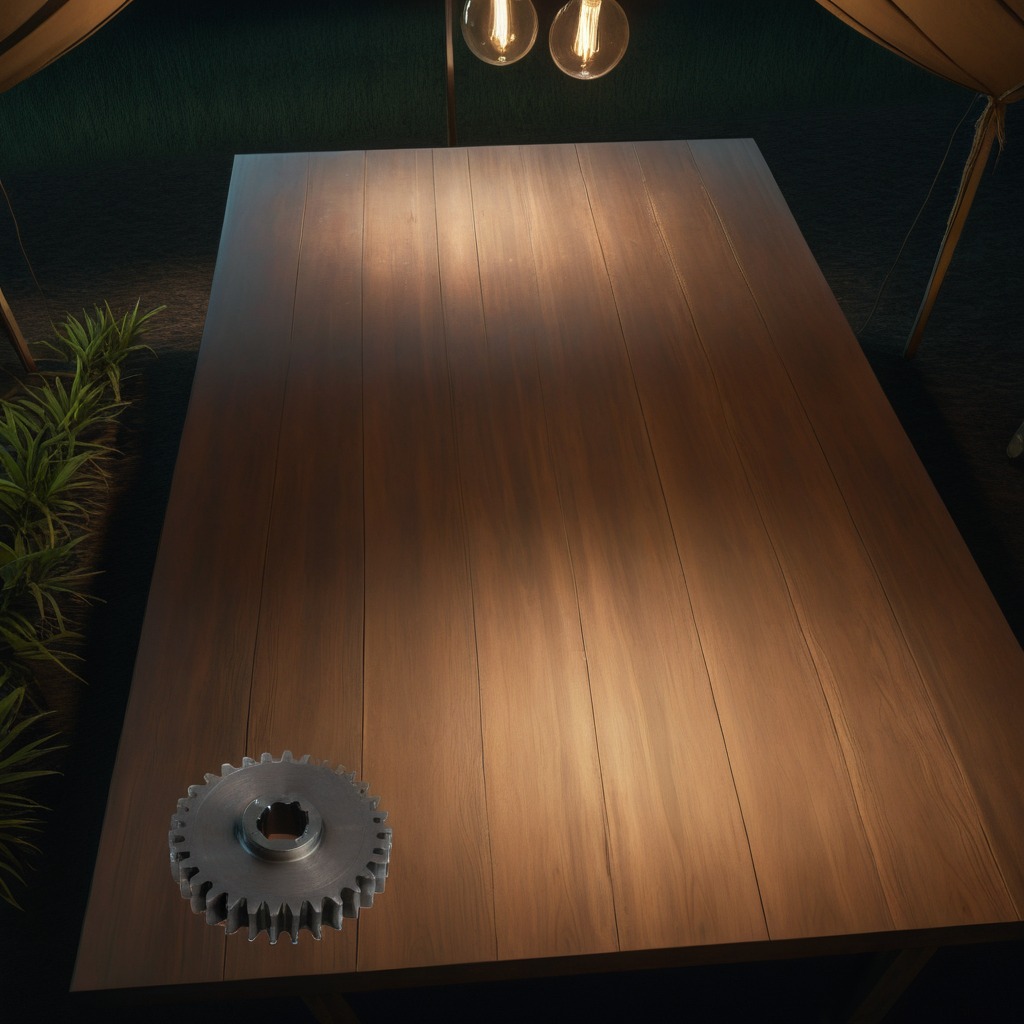
A steel gear with teeth is lying on a clean wooden table inside a jungle field workshop tent at night dim ambient light soft shadows worn but